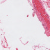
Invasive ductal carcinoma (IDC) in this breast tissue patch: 0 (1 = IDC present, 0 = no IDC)